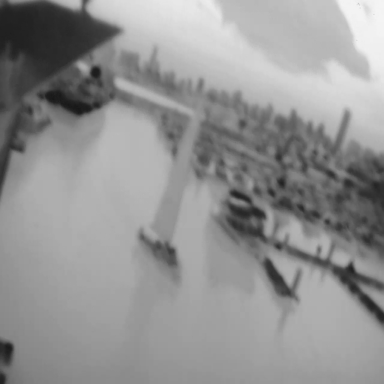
There is a sailboat in the infrared image.